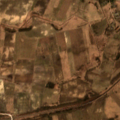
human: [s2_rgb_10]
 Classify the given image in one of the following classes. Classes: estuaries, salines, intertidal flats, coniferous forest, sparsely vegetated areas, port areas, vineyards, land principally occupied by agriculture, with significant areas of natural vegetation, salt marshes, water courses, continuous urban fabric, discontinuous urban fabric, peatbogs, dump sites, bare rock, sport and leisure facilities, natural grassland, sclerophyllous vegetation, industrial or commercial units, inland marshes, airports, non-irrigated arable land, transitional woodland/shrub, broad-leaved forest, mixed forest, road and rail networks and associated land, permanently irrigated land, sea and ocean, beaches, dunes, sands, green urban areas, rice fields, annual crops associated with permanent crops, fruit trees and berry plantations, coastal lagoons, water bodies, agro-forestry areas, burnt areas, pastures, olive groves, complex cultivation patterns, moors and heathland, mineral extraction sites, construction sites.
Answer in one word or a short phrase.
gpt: non-irrigated arable land, pastures, complex cultivation patterns